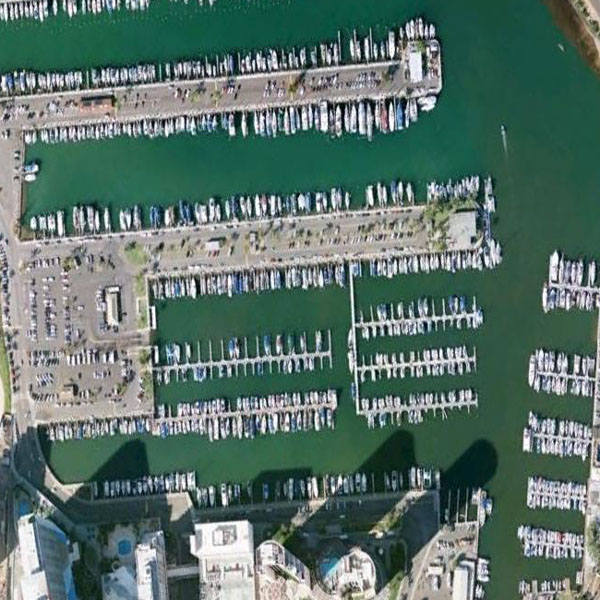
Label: Port